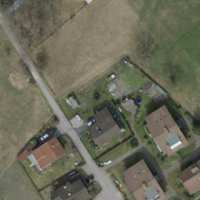
EUNIS habitat code: 24
Species observed at this site:
Prunella vulgaris